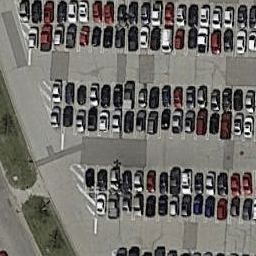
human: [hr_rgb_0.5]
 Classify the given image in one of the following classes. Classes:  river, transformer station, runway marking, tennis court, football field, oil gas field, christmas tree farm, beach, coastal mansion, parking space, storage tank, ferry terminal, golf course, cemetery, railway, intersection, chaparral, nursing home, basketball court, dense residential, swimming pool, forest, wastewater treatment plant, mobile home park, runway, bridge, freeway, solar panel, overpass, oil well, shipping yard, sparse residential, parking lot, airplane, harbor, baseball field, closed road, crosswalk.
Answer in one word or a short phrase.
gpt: parking lot